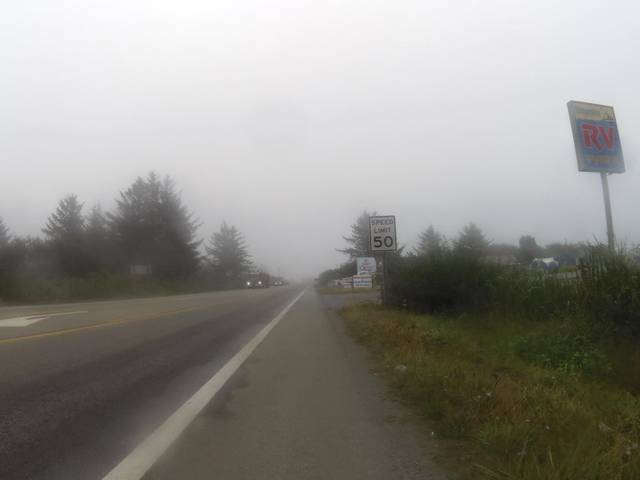
Region: United States
Coordinates: 41.748, -124.18